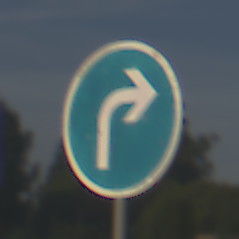
Verkehrszeichen: VorgeschriebeneFahrtrichtungRechts
Umgebung: Outdoor, Suburban
Tageszeit: SunriseSunset
Wetter: PartlyCloudy
Licht: Natural
Jahreszeit: NotSpecified
Kontrast: HighContrast